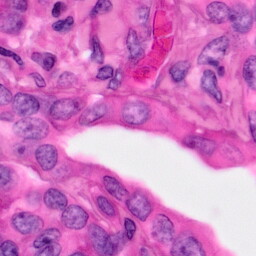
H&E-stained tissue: Pancreatic